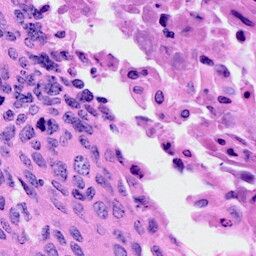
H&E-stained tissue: Cervix